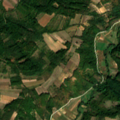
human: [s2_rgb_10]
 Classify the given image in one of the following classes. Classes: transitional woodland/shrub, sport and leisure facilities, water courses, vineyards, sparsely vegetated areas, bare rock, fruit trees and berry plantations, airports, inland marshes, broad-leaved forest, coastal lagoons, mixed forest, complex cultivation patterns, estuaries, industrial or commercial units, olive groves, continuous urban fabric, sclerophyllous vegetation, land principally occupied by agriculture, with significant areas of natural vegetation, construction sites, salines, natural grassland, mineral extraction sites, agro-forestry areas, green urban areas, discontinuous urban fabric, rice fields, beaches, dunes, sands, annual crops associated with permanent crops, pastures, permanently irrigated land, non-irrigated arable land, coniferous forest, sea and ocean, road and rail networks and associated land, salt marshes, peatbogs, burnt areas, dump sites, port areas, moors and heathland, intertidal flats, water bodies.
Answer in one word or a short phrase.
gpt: complex cultivation patterns, land principally occupied by agriculture, with significant areas of natural vegetation, broad-leaved forest